Question: I have a table like this:

I need to find the total sum of amount in say every second or minute interval. I tried using xbar for this but I cannot seem to separate date and time from the data.
Also I'd like to ask how do we add the command for summing up the accounts in the time interval stated?
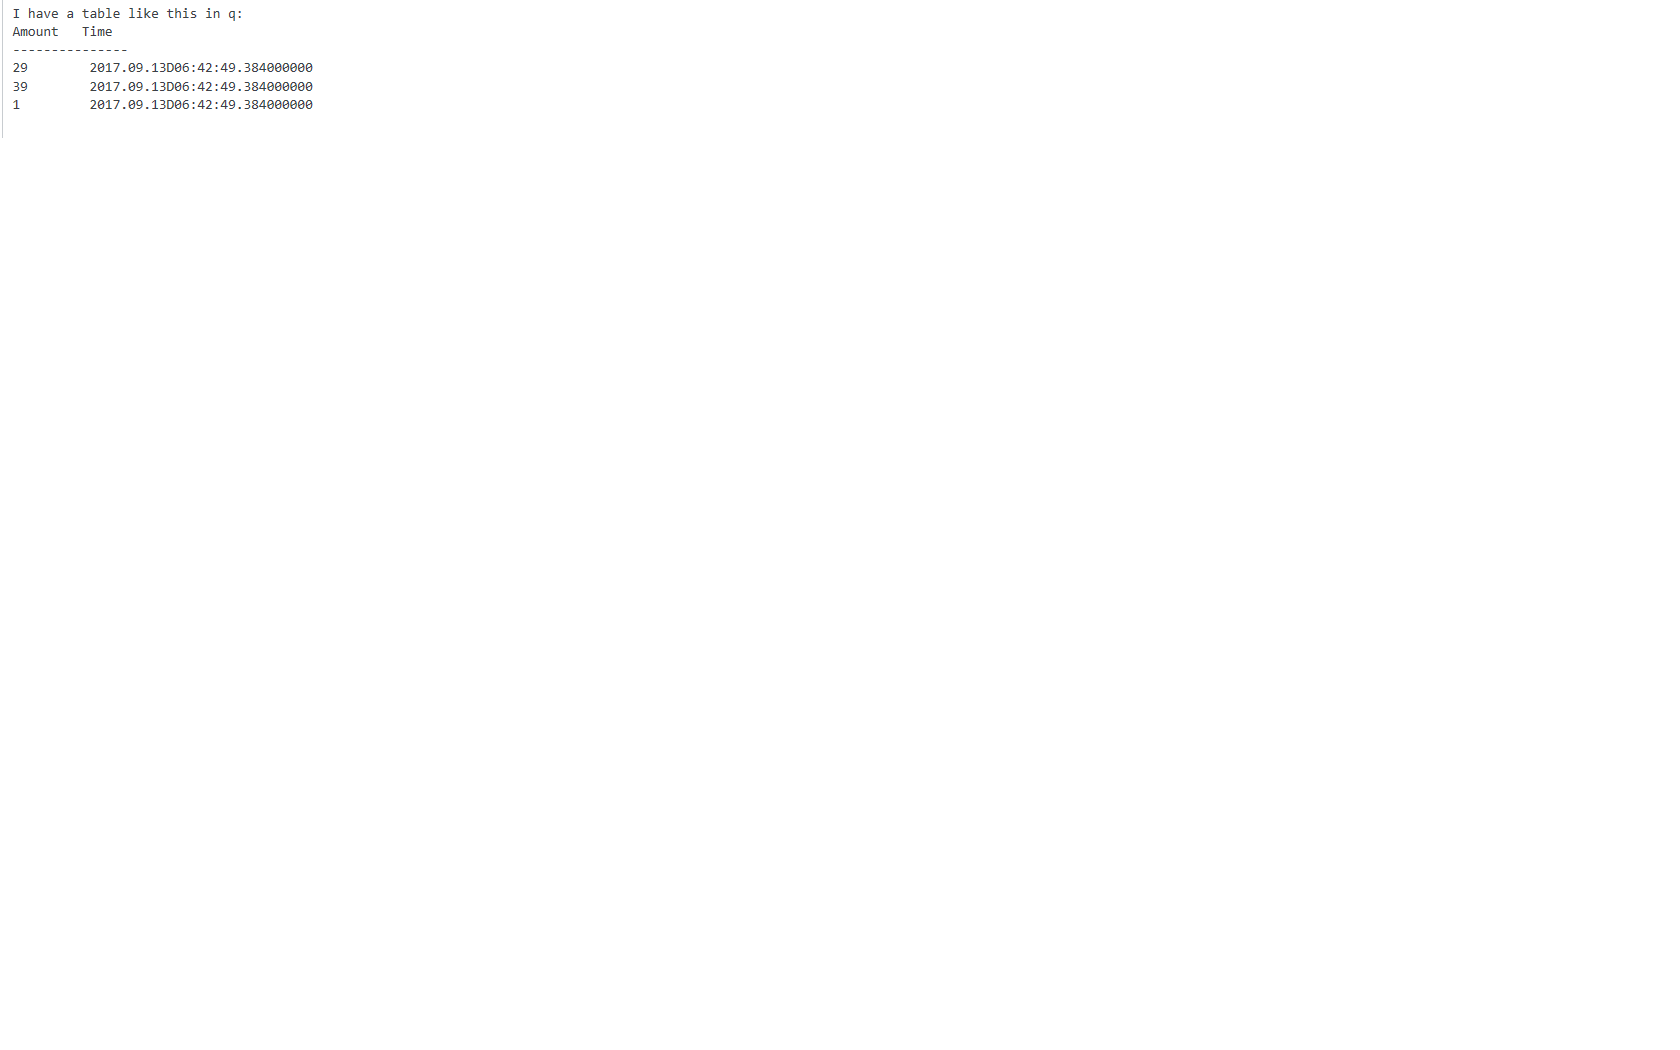
Answer: You are correct; xbar can be used for this grouping. The sum function then can be used to aggregate each group created:
'''
select sum Amount by 1 xbar Time.minute from t
'''
Or group by the Time column (timestamp is integer based).
'''
select sum Amount by Time from t
'''
See details below:
If your table is like this:
'''
q})t: ([] Amount:'int$(); Time:'timestamp$() );
q)show meta t
c | t f a
------| -----
Amount| i
Time | p
'''
And using the following data:
'''
q)'t insert (10?100;asc .z.p+10?00:10)
q)show t
Amount Time
------------------------------------
58 2017.09.14D10:44:48.992850000
68 2017.09.14D10:44:48.992850000
45 2017.09.14D10:47:48.992850000
2 2017.09.14D10:48:48.992850000
...
'''
Then you can use xbar to group the table by each minute interval:
'''
q)select sum Amount by 1 xbar Time.minute from t
minute| Amount
------| ------
10:44 | 126
10:47 | 45
10:48 | 41
10:49 | 113
...
'''
Or to group by 5 minute intervals:
'''
q)select sum Amount by 5 xbar Time.minute from t
minute| Amount
------| ------
10:40 | 126
10:45 | 199
10:50 | 210
'''
Or to group by 5 second intervals:
'''
q)select sum Amount by 5 xbar Time.second from t
second | Amount
--------| ------
10:44:45| 126
10:47:45| 45
10:48:45| 41
10:49:45| 113
...
'''
The values in the Amount column will be summed for each group.
As a side note, you can also group by distinct values in the Time column:
'''
q)select sum Amount by Time from t
Time | Amount
-----------------------------| ------
2017.09.14D10:44:48.992850000| 126
2017.09.14D10:47:48.992850000| 45
2017.09.14D10:48:48.992850000| 41
2017.09.14D10:49:48.992850000| 113
2017.09.14D10:51:48.992850000| 122
2017.09.14D10:52:48.992850000| 88
'''
Thanks.